Interaction volume radius: 5 \u00c5
Interaction volume height: 20 \u00c5
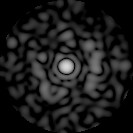
Disorder parameter: 0.796